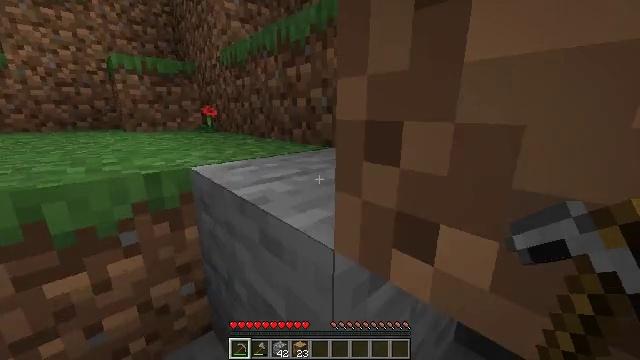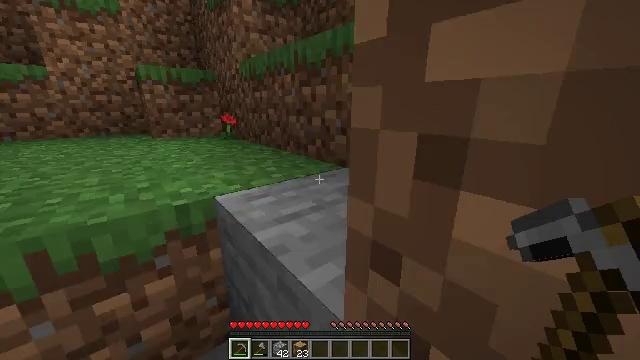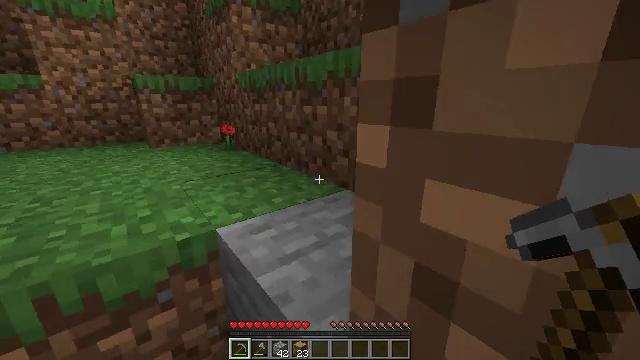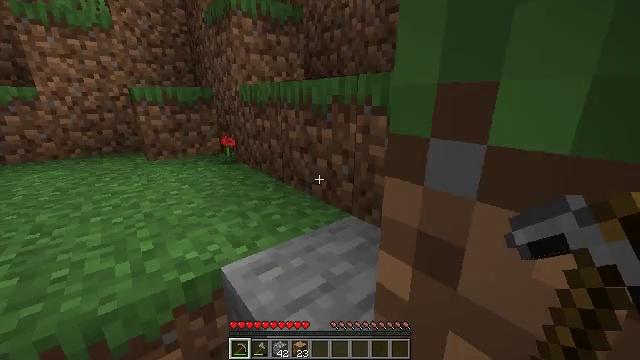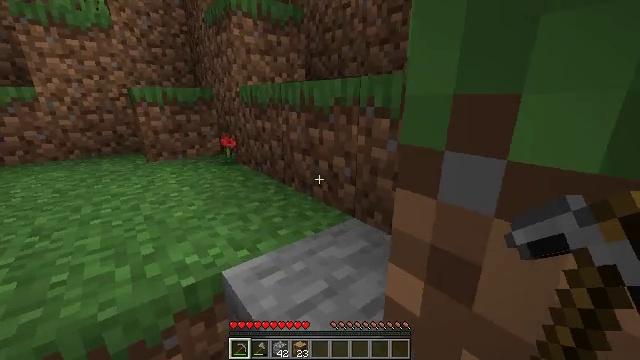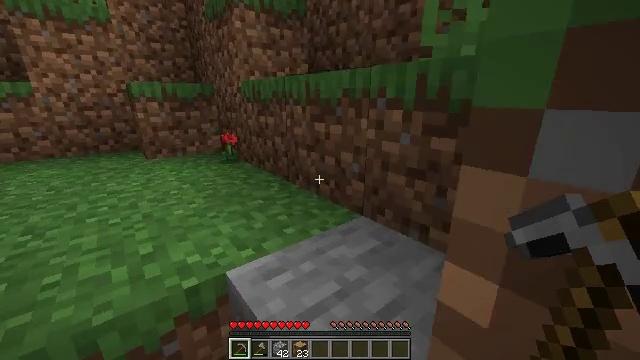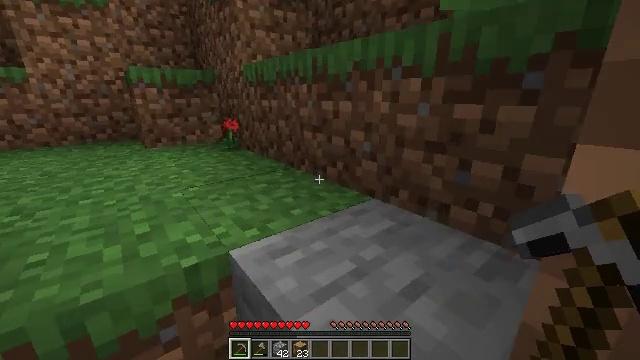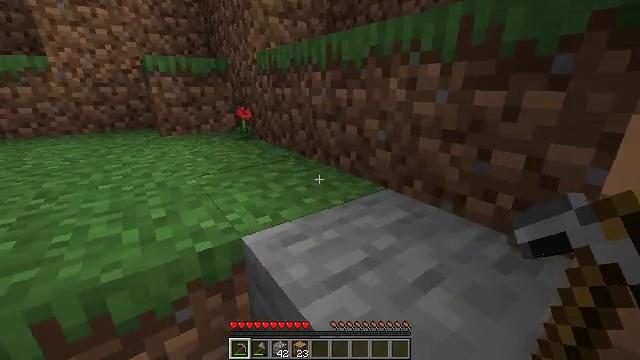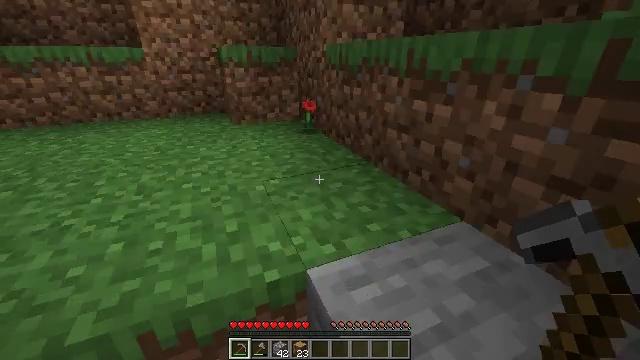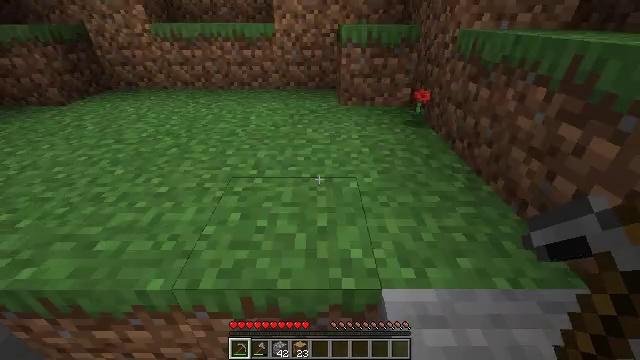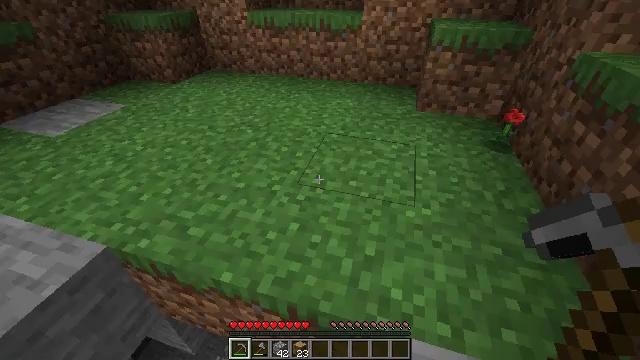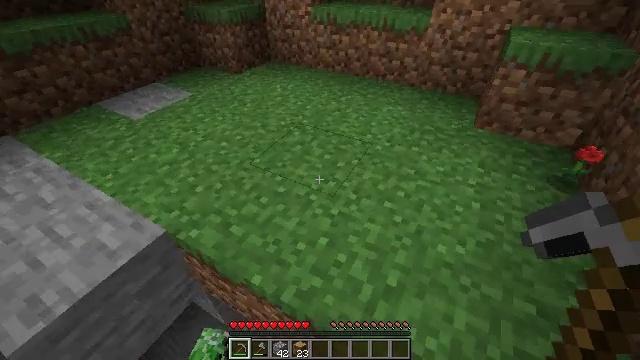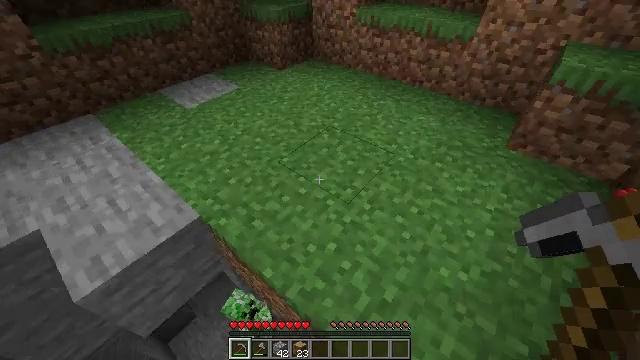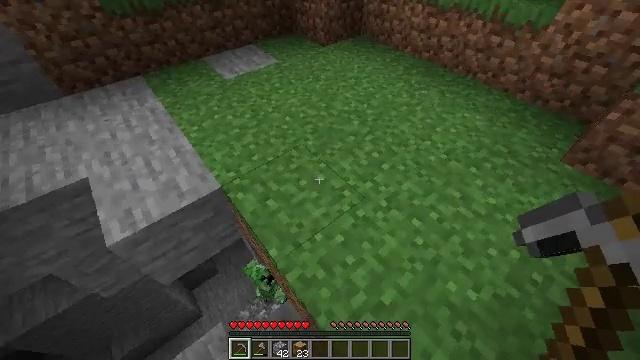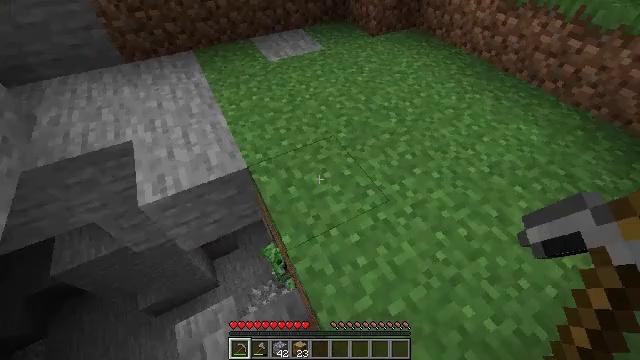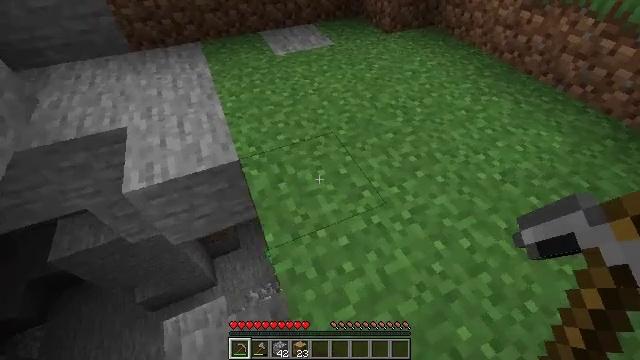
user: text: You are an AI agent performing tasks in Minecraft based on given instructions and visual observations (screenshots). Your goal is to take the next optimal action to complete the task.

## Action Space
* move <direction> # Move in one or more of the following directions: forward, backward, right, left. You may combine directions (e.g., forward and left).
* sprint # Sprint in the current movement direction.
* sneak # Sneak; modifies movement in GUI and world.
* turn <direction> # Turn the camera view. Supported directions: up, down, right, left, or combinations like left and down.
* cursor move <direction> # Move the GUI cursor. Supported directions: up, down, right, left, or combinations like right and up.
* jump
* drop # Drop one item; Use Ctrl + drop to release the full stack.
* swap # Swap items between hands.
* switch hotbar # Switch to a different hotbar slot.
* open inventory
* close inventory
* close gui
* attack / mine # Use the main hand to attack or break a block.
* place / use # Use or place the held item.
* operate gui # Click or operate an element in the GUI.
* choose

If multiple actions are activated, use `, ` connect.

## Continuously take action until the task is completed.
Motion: motion action
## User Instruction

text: Trim the tree by mining oak leaves.
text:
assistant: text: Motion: move forward, sprint, turn left and down, jump
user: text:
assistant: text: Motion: move forward, sprint, jump
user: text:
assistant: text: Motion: move forward, sprint
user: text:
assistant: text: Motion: move forward, sprint
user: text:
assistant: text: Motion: move forward, sprint
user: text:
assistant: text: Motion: move forward, sprint
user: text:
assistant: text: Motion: move forward, sprint, turn left and down
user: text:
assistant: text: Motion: move forward, sprint, turn left and down, jump
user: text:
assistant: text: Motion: move forward and move right, sprint, turn left and down, jump
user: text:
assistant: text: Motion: move forward and move right, sprint, turn left and down, jump
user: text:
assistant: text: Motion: move forward and move right, sprint, turn left and down, jump
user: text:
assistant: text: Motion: move right, turn left and down
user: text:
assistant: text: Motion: move right, turn left and down
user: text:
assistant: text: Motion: move right, turn left and down
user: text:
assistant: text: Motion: move right, turn left and up
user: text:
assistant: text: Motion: move right
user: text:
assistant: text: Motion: no_op
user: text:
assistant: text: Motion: no_op
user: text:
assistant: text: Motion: no_op
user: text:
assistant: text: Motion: no_op
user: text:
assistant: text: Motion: no_op
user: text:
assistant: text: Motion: no_op
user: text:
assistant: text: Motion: no_op
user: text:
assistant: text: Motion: move right, turn up
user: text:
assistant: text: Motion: move right, turn right and up
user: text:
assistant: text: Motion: move forward and move right, turn right and up
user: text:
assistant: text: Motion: move forward, sprint, turn right and up
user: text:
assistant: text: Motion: move forward, sprint, turn right and up
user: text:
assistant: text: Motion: move forward, sprint, turn right
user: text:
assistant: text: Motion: move forward, sprint